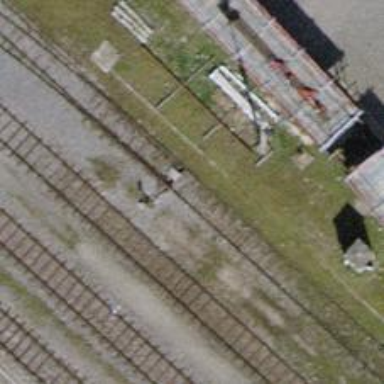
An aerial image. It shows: Railway switch.